Question: I'm trying to make a responsive page that has the following behavior:
I need two '<a>' tags, one next to the other. These tags have an icon in a '<i>' tag and a '<span>' tag with some text in it.
As the viewport reduces in width, I want the icon to keep the same size but I want the text to wrap as much as possible before pushing the second '<a>' to the next line. This image shows in sequence what I want to happen:

<URL> is as close as I got. The functionality I want is there, but I had to set 'flex-basis: 100px' and 'flex-grow: 1' in '.outer-item' to make it work, which has the undesirable effect of making both items the same width and spreading them in the available space.
'''
.outer-wrapper {
display: flex;
flex-wrap: wrap;
}
.outer-item {
flex: 1 0 100px;
}
.inner-container {
display: flex;
flex: 0 1 auto;
padding-top: 5px;
}
.inner-img {
flex: 0 0 40px;
height: 40px;
line-height: 40px;
background-color: red;
}
.inner-label {
flex: 0 1 auto;
}
'''
'''
<div class="outer-wrapper">
<a class="outer-item">
<div class="inner-container">
<i class="inner-img">img</i>
<span class="inner-label">label label label label</span>
</div>
</a>
<a class="outer-item">
<div class="inner-container">
<i class="inner-img">img</i>
<span class="inner-label">label label label label label label label </span>
</div>
</a>
</div>
'''
Is there a way to make it work? Is flexbox even the way to go or should I use something else?
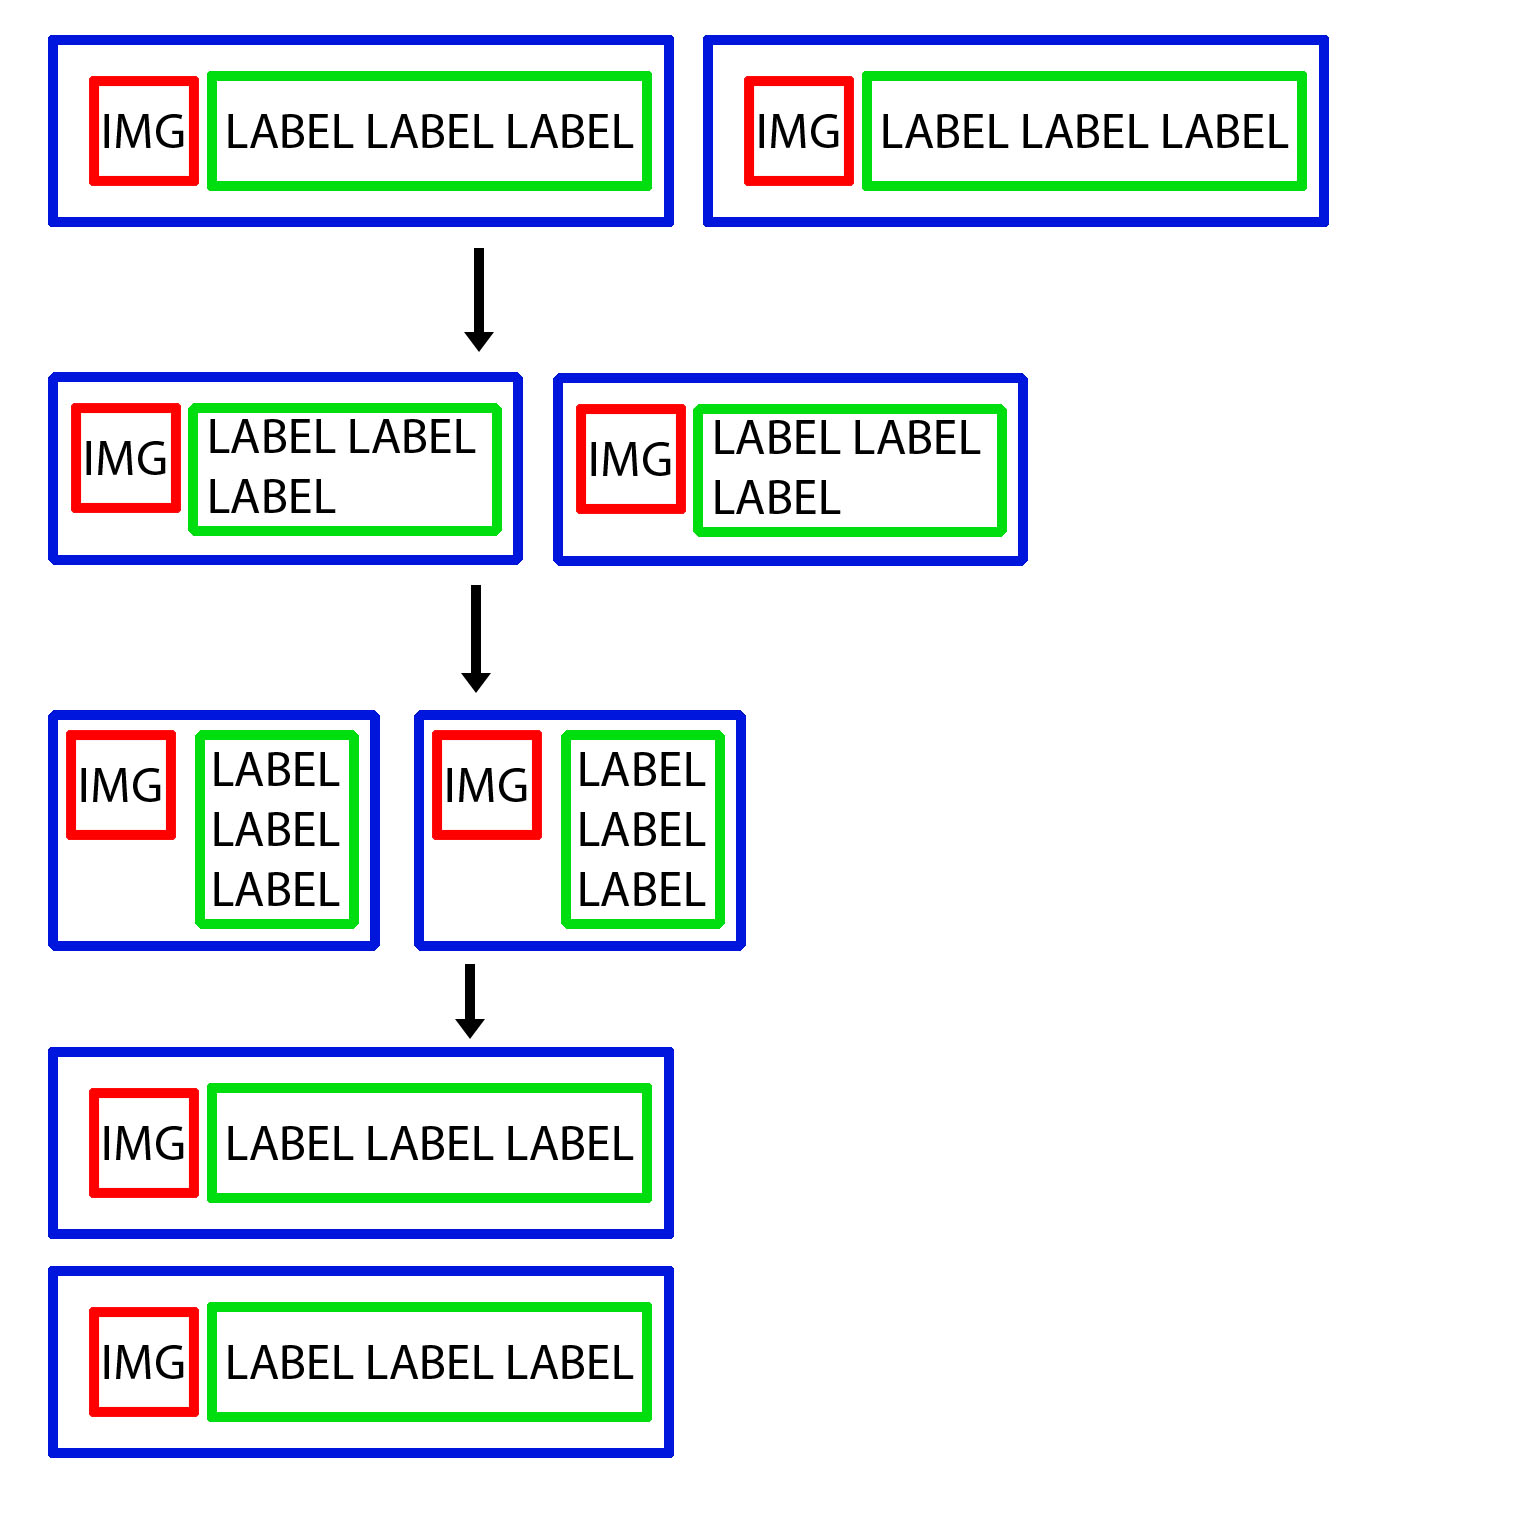
Answer: > The functionality I want is there, but I had to set 'flex-basis: 100px' and 'flex-grow: 1' in '.outer-item' to make it work, which has the undesirable effect of making both items the same width and spreading them in the available space.
You have 'outer-wrapper' set to 'display: flex', which acts like a block-level container (i.e., it will occupy all available space on the line).
Instead, use 'display: inline-flex', which will consume only enough width to accommodate the content.
<URL>